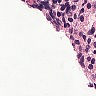
Metastatic tissue present: no